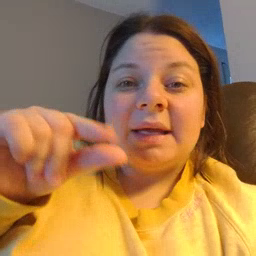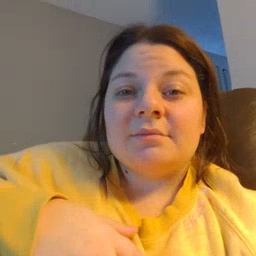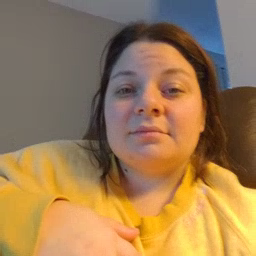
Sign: green